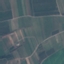
Label: PermanentCrop